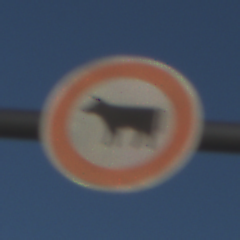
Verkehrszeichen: VerbotViehtrieb
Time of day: MorningAfternoon
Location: Outdoor (Nature)
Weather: Clear
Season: NotSpecified
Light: Natural